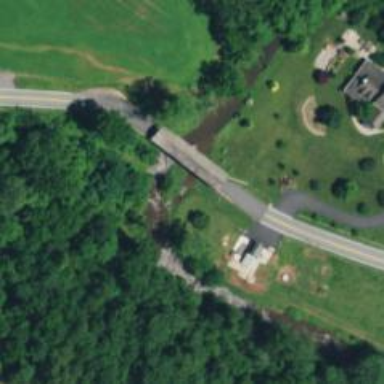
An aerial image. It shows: Covered bridge on residential road.